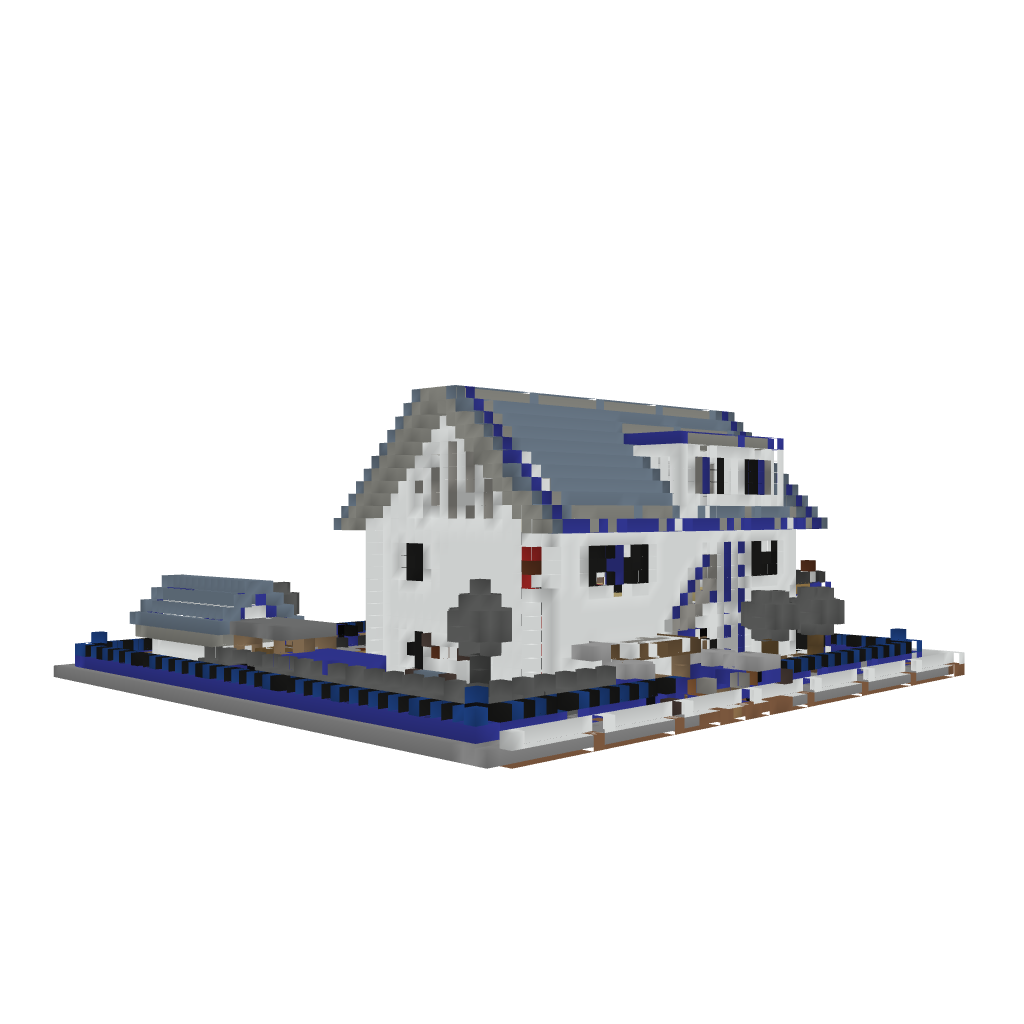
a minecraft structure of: Moderne Villa